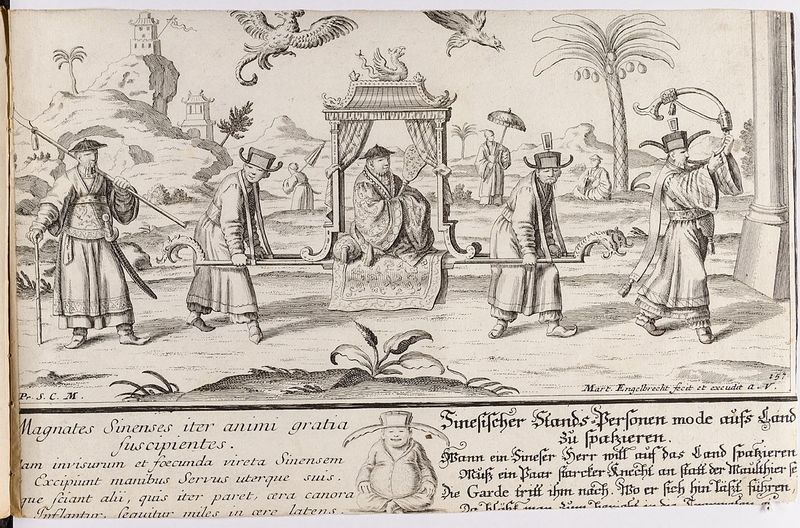
Titel: Chinesische Land-Mode für Standespersonen
Künstler: Martin Engelbrecht
Standort: Hamburg
Institution: Museum für Kunst und Gewerbe Hamburg
Schlagwörter: berg, weiß, landschaft, hut, hüte, schwarz, zeichnung, schirm, barock, tragen, instrument, vögel, land, person, schrift, papier, trage, grafik, graphik, palme, exotisch, fotografie, photographie, burg, asien, druckgraphik, druckgrafik, stich, schwert, säbel, schuh, tracht, china, fabelwesen, palmen, tempel, kupferstich, ungeheuer, bildunterschrift, monster, trompete, sänfte, fabeltier, fabeltiere, schlitzauge, gerippt, zwitterwesen, monstrum, volkstracht, reproduktionen, hofzeremoniell, barockzeit, barockzeitalter, druckerzeugnisse, üalmen, völker, nationalitäten, arecaceae, palmae, ornamentstich, vorlageblätter, chinesendarstellungen, hofetikette